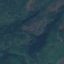
Land use / land cover class: Forest